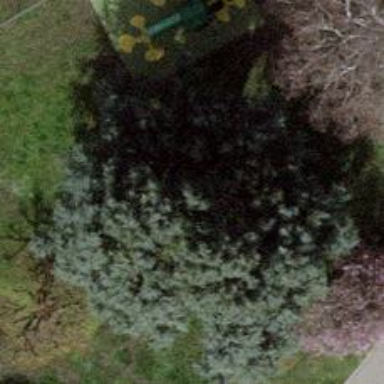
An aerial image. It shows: Evergreen tree with needle-leaved leaves.